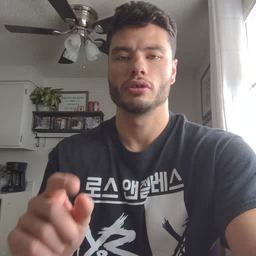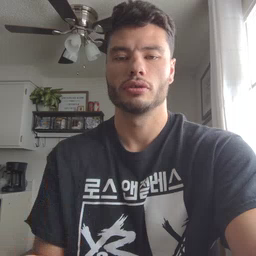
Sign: shirt